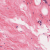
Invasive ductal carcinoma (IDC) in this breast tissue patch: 0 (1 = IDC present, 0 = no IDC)